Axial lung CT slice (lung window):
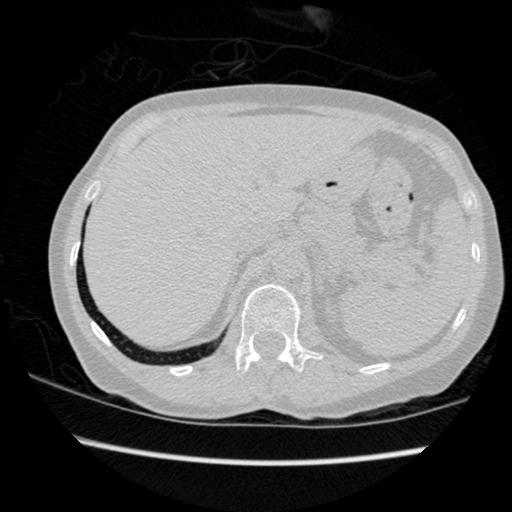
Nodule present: no